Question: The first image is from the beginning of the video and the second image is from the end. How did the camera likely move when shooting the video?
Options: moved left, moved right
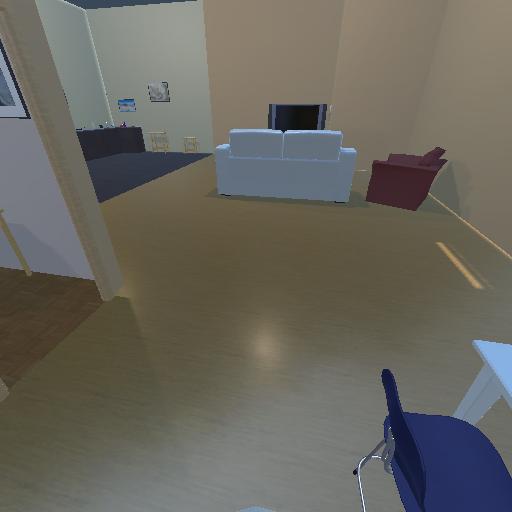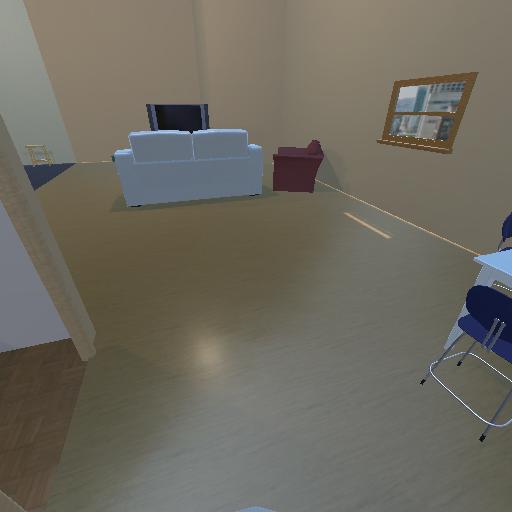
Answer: moved left